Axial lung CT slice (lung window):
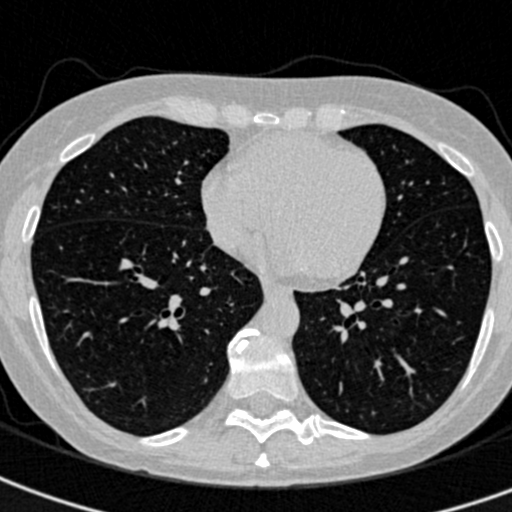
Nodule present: no